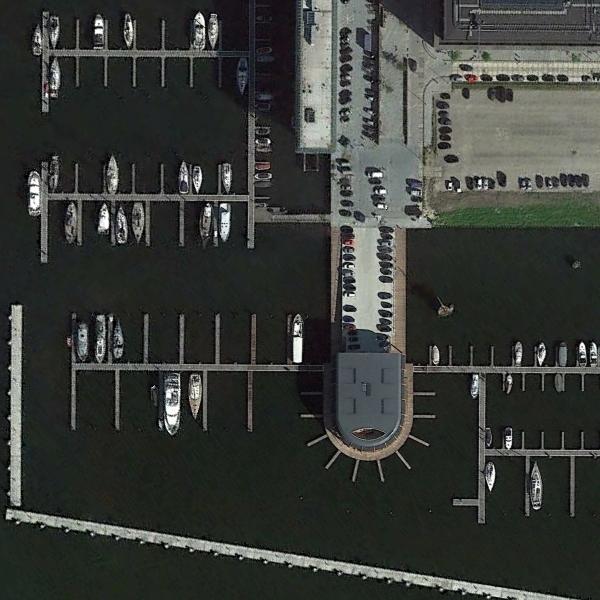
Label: Port